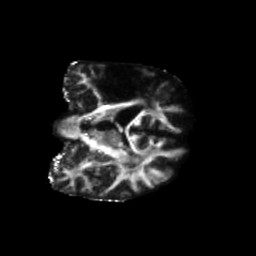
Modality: FA
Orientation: coronal
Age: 56
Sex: female
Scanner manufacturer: siemens
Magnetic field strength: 3 T
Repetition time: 5.47 s
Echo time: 0.0854 s